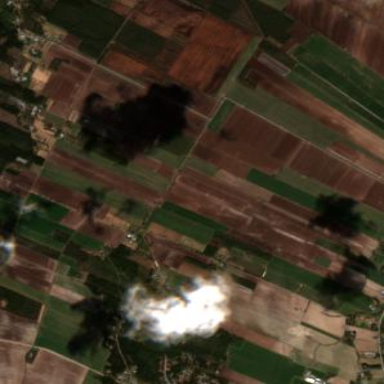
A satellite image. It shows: View of farmland.